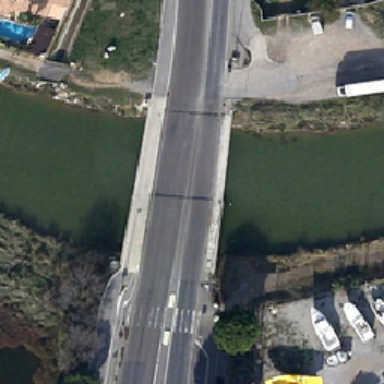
Some yachts near the bridge .